Question: After some hours creating a vb.net helper class for unit-tests and integrating moq into the project followed by a smashing hit on the "Run tests" Key-Command and then a Red Light revealed himself.
To save you the trouble of what happened. The answer that explained the problem can be found here :
<URL>
So i tough hey lets just write the test in C# ! (type mock is not an option)
After 15 min a shiny green light while the vb.net test still fails.
Would it be recommended to continue writing test in C# with a mocking framework.
Or just implement for each Real-Interface a Fake-Interface in vb.net
Some constraints on the freedom are :
- -
Or is there an alternative approach to this?
Also my apologizes for my not so great English writing style (I am working on it)

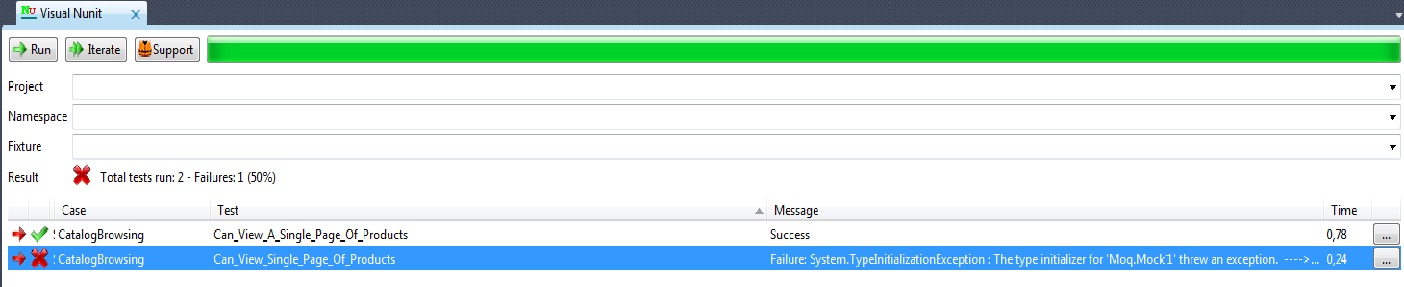
Answer: As soon as your VB.NET code is 'CLSCompliant' you shouldn't run into any problems. But if you are using some VB.NET specific features such as 'Optional' then it might get awkward.
> r just implement for each
Real-Interface a Fake-Interface in
vb.net
Don't to that, it's just waste of time.